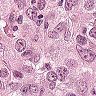
Metastatic tissue present: yes